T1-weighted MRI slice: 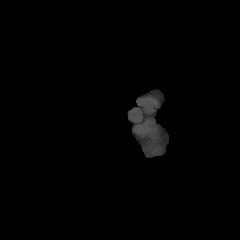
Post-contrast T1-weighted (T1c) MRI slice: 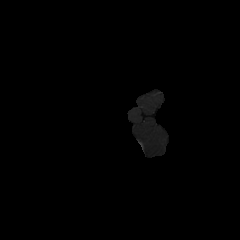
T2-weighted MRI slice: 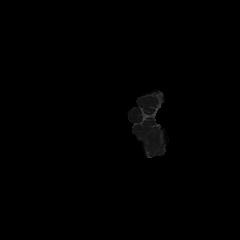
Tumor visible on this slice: no